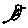
Label: bird